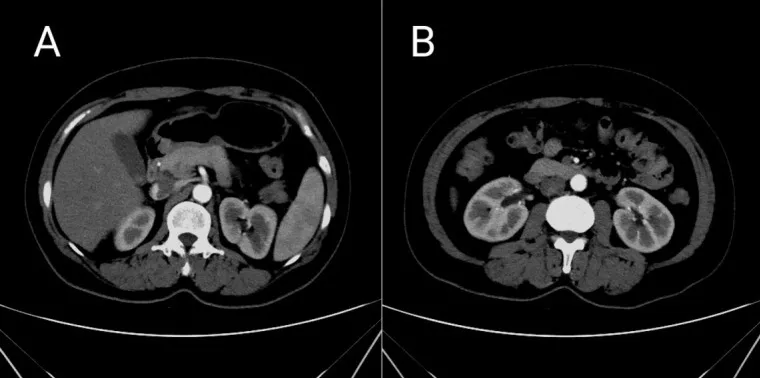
CT Abdomen with IV Contrast. The coronal image of contrast-enhanced CT scan revealed that the lesion was within normal limits, and the gastric wall was poor filling. . On transverse, the intestinal tract is normal. There was no sign of ileus. . CT= Computed Tomography; IV= intravenous.
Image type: radiology (ct)